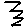
Label: zigzag